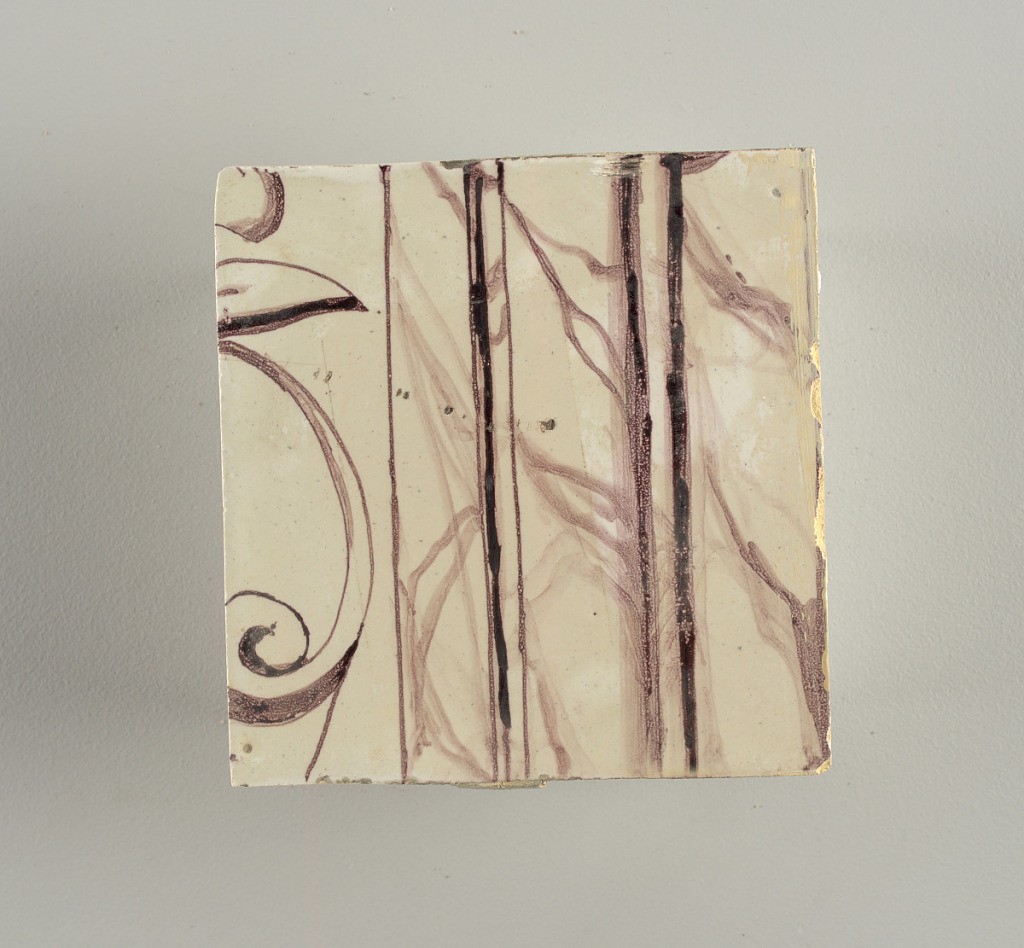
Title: Wall facing
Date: ca. 1725
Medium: tin-glazed earthenware, underglaze
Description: Running design for a frieze or a dado, composed of scrolls of foliage and strapwork, and four repeating motifs--a seated woman in a small upright oval medallion, a putto seated on a rocailled base, and strapwork in axial pattern.  The various panels, A to F, show various repeats of the same design, all being five tiles high and a varying number of tiles wide.